Interaction volume radius: 10 \u00c5
Interaction volume height: 25 \u00c5
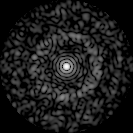
Disorder parameter: 0.8328